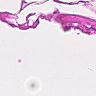
Metastatic tissue present: no